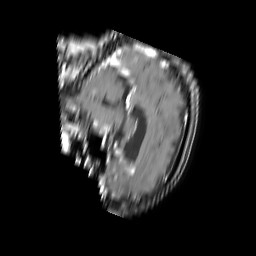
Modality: T1w
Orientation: sagittal
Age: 75
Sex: female
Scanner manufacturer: philips
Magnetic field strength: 1.5 T
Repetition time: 0.1932 s
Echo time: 0.001953 s